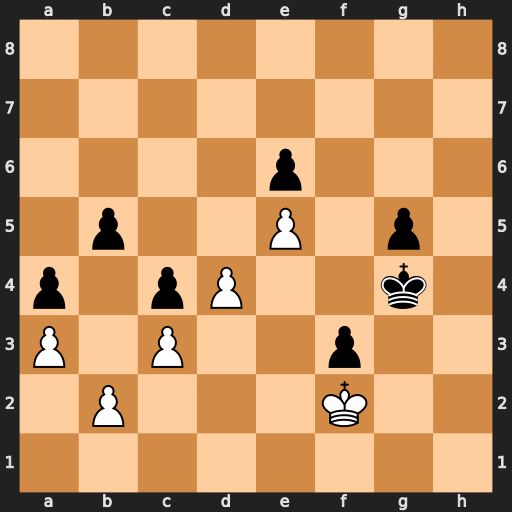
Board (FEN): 8/8/4p3/1p2P1p1/p1pP2k1/P1P2p2/1P3K2/8
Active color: w
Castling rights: -
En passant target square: -
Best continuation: d5 Kf5 d6